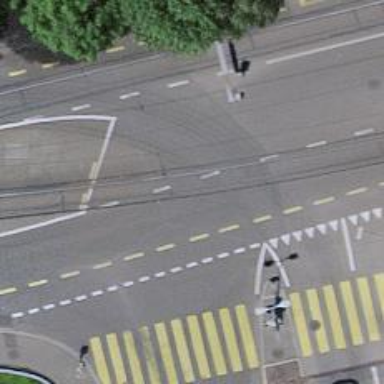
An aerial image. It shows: Asphalt road with primary highway designation. It includes separate cycle lane and sidewalk.